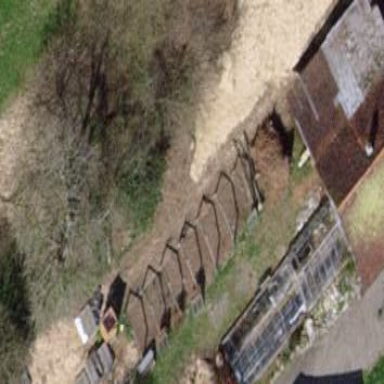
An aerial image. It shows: Greenhouse used for horticulture.